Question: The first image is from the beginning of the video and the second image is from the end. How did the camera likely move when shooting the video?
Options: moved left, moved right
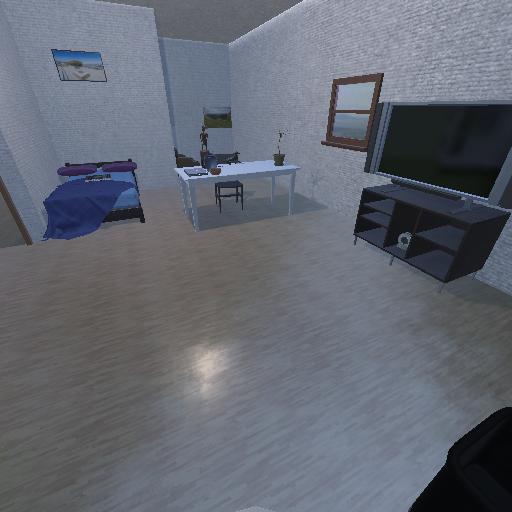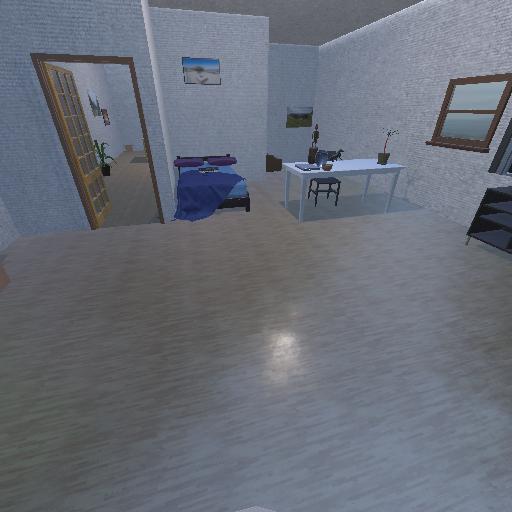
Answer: moved left